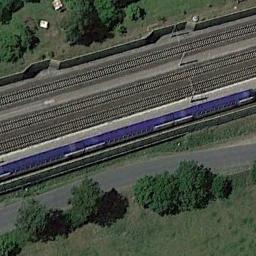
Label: railway